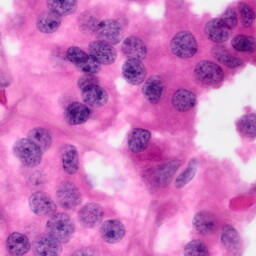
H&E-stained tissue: Pancreatic